Question: I struggle with the HasManyToMany method in the fluent nhibernate world. Here is my "database" application. In this database I have some test data. Now I want to ask the database via the Query method which User can use what for a Application.

## here are my model classes:
'''
public class Application
{
public virtual int Id { get; protected set; }
public virtual string Name { get; set; }
public virtual IList<User> User { get; set; }
public Application()
{
User = new List<User>();
}
}
public class User
{
public virtual int Id { get; protected set; }
public virtual string Name { get; set; }
public virtual IList<Application> Application { get; set; }
public User()
{
Application = new List<Application>();
}
}
'''
## and here is the mapping code:
'''
public class ApplicationMap : ClassMap<Application>
{
public ApplicationMap()
{
Id(x => x.Id);
Map(x => x.Name);
HasManyToMany(x => x.User)
.Table("Access")
.ParentKeyColumn("user_fk")
.ChildKeyColumn("id")
.Cascade.All();
}
}
public class UserMap : ClassMap<User>
{
public UserMap()
{
Id(x => x.Id);
Map(x => x.Name);
HasManyToMany(x => x.Application)
.Table("Access")
.ParentKeyColumn("application_fk")
.ChildKeyColumn("id")
.Cascade.All();
}
}
'''
here are my data access method:
> '''
public static List<Application> SelectApplicationByUser(int userId)
{
var session = SessionManager.CurrentSession;
return session.Query<Application>().Where(x => x.User.Any(y => y.Id == userId)).ToList();
}
'''
Now I get the error unknown column user id. Can someone give me some kick, I have search so long and used many approaches, but nothing has worked. What is wrong with my mapping definiton? Or maybe my Linq statement is also wrong.
Thanks
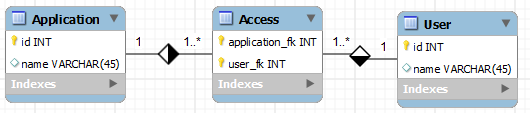
Answer: The Parent column is where to search for holder id (application). the child is where is the reference id to be searched in user table.
'''
public ApplicationMap()
{
Id(x => x.Id);
Map(x => x.Name);
HasManyToMany(x => x.User)
.Table("Access")
.ParentKeyColumn("application_fk")
.ChildKeyColumn("user_fk")
.Cascade.All();
}
'''
And similar for user
'''
public UserMap()
{
Id(x => x.Id);
Map(x => x.Name);
HasManyToMany(x => x.Application)
.Table("Access")
.ParentKeyColumn("user_fk")
.ChildKeyColumn("application_fk")
.Inverse() // this is essential
.Cascade.All();
}
'''
NOTE: One of the collection must be mapped as 'Inverse()'. That will correctly solve issues with the order of insert, update...
> NOTE2: Very important note. The Cascade all is most likely not needed.
In many to many relations, the pair table is handled always. The
cascade in this case means do change all referenced user entities,
when changing the application.
Read here more: <URL>